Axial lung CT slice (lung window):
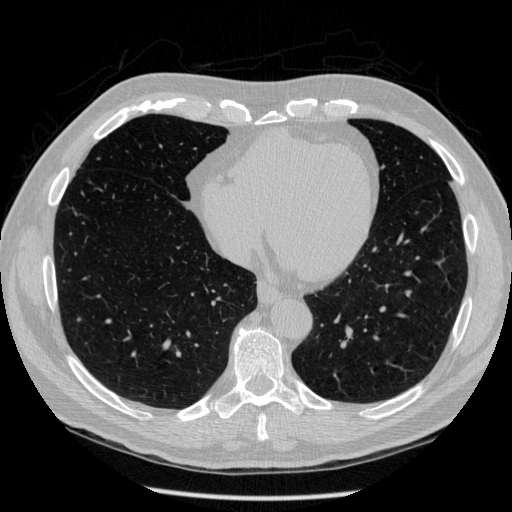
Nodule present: no